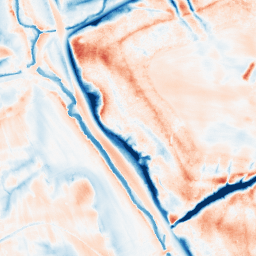
Category: trend_removal
Decomposition family: local_polynomial
Decomposition parameters: window_size: 31
degree: 2
Upsampling method: lanczos
Upsampling parameters: scale: 8
Upsampling scale: 8